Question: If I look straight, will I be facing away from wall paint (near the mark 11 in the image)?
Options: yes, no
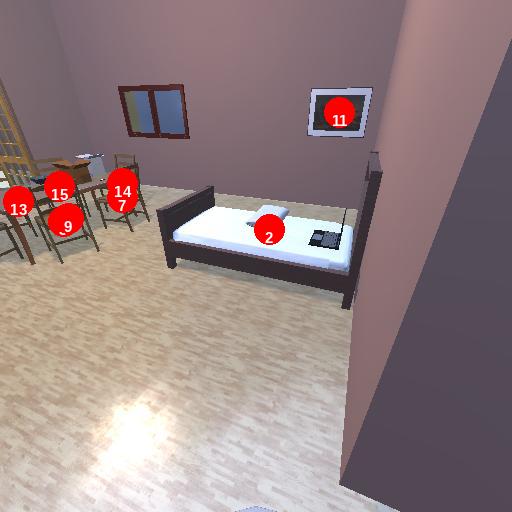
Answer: yes